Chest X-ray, PA view. Patient: 69 years old, sex M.
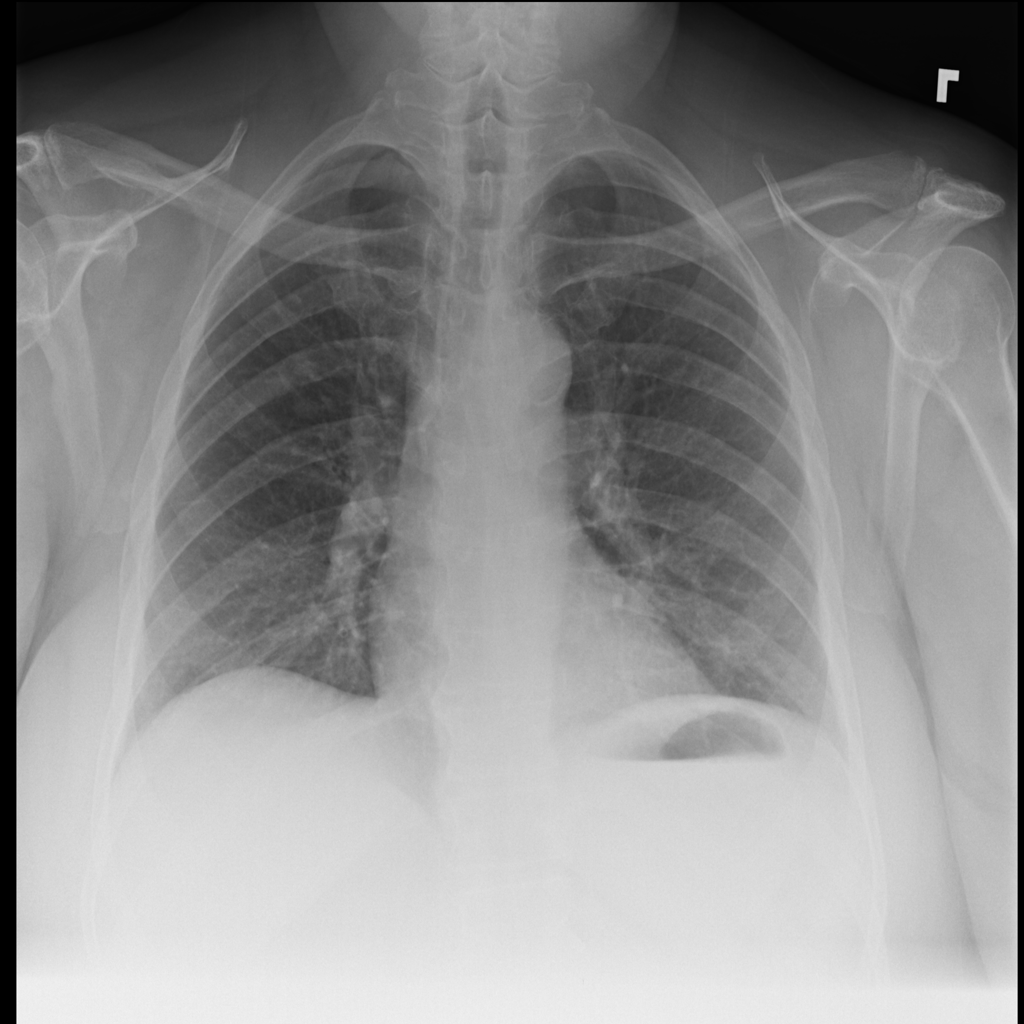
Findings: No Finding